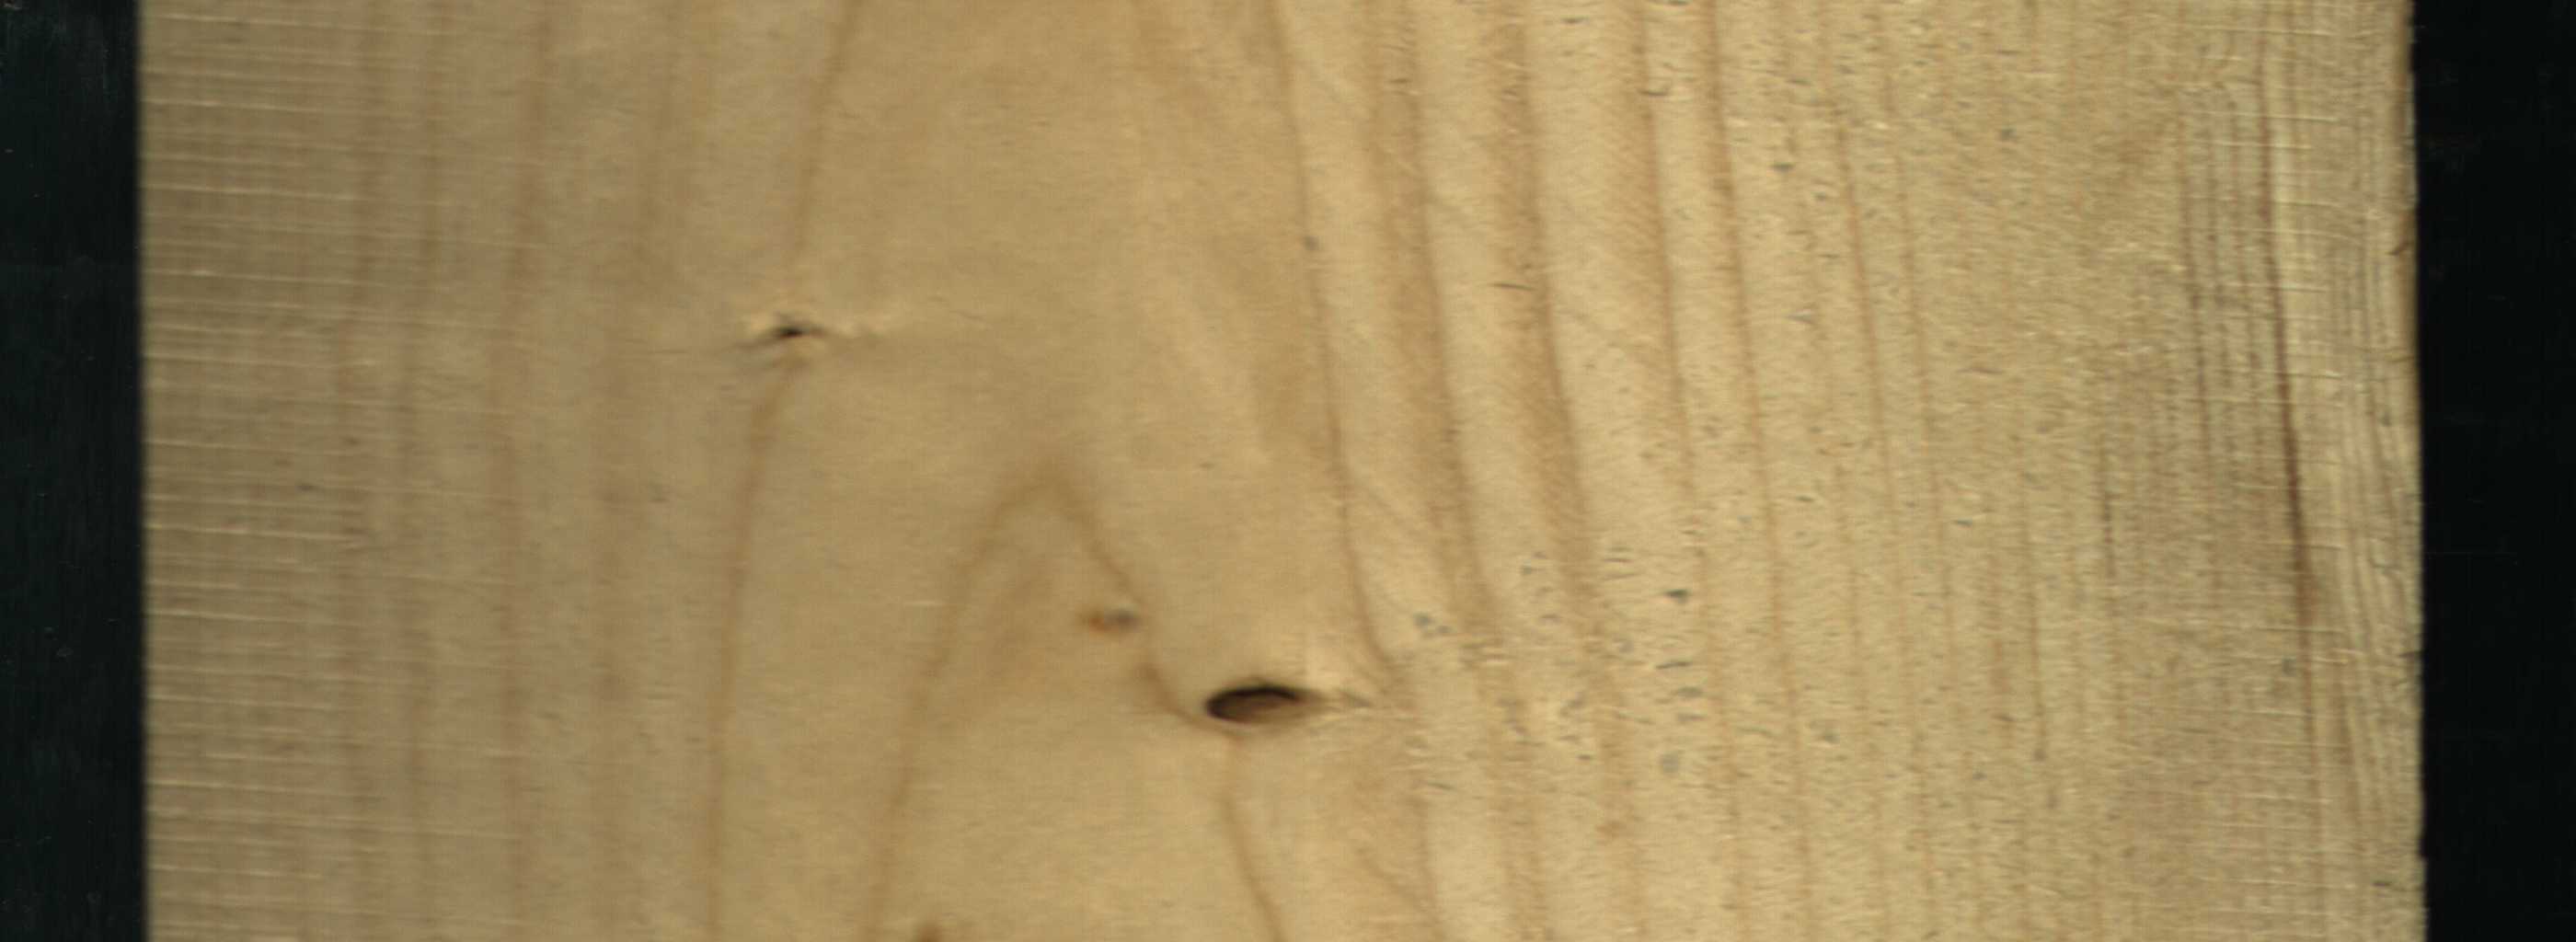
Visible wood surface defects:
Dead_Knot
Dead_Knot